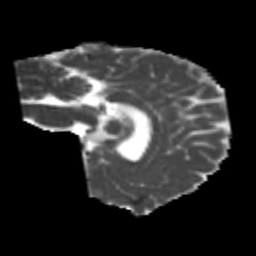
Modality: MD
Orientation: sagittal
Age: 22
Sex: female
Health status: healthy
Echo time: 0.074 s